Question: It seems pretty straight forward to upload files to your preexisting google storage bucket.
'''
gsutil cp foo.txt gs://<bucket-name>
'''
However do I make my file be publicly available?

So one is publicly available other is not.
How do I change this programmatically, without having to do it from the web console?
And is it smart idea to use google cloud storage as a CDN for you website, hosted on google app engine too?
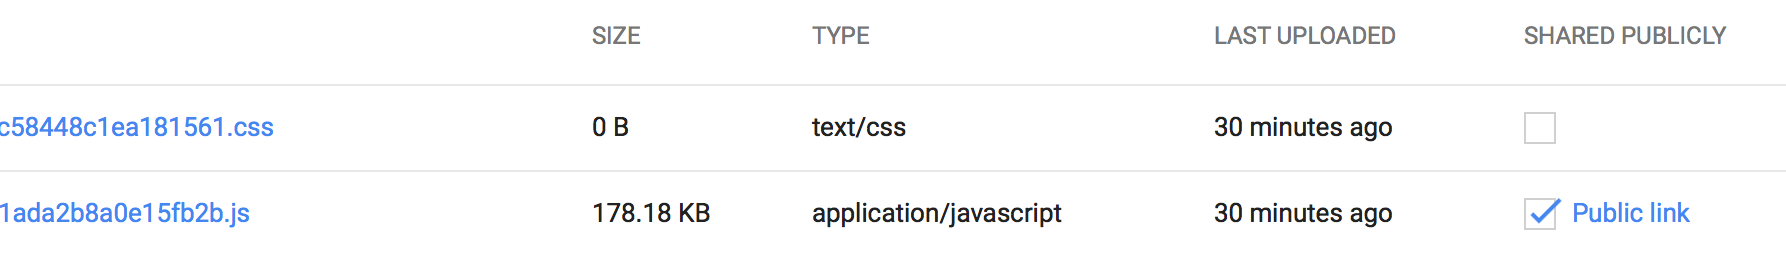
Answer: 'gsutil acl ch -u AllUsers:R gs://<bucket-name>/foo.txt' will make the object readable by anybody on the internet ('gsutil' is a command-line thingy, so it would typically be used via 'bash', 'cmd.exe', or some other shell language -- non-shell languages offer other APIs that are usually preferred when programming in such other languages).
As for the CDN sub-question, to quote <URL>:
> Google Cloud Storage behaves essentially like a Content Delivery
Network (CDN) with no work on your part because publicly readable
objects are, by default, cached in the Google Cloud Storage network.
Lastly, as the OP indicated specific interest in accessing GCS from Ruby, see <URL> for the purpose.